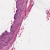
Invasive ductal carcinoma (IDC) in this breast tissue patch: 0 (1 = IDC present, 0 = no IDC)